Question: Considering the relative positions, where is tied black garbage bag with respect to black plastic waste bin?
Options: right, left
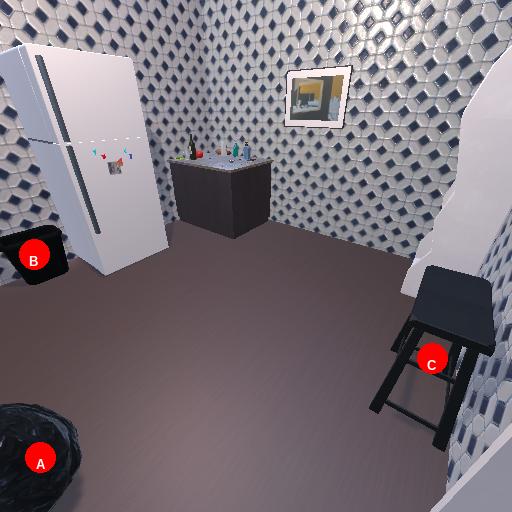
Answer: right